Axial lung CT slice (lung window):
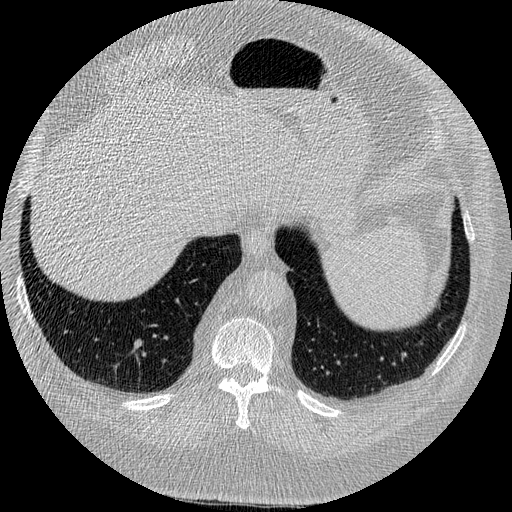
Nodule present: no